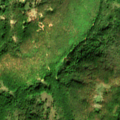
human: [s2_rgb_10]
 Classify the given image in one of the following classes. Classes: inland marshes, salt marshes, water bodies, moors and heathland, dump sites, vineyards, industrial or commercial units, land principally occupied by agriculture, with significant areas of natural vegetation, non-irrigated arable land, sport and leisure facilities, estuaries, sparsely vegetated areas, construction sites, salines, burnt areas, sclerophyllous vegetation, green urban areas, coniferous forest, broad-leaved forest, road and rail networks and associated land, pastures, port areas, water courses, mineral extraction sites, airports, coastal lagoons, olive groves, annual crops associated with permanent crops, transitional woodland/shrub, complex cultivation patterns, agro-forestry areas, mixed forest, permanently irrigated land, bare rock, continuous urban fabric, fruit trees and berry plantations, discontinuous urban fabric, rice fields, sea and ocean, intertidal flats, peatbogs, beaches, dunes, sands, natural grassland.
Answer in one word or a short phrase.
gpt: broad-leaved forest, transitional woodland/shrub